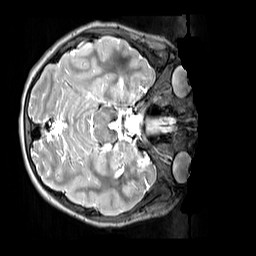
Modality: T2w
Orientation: axial
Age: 11
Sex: female
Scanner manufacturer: siemens
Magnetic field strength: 3 T
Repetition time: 3.2 s
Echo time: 0.408 s